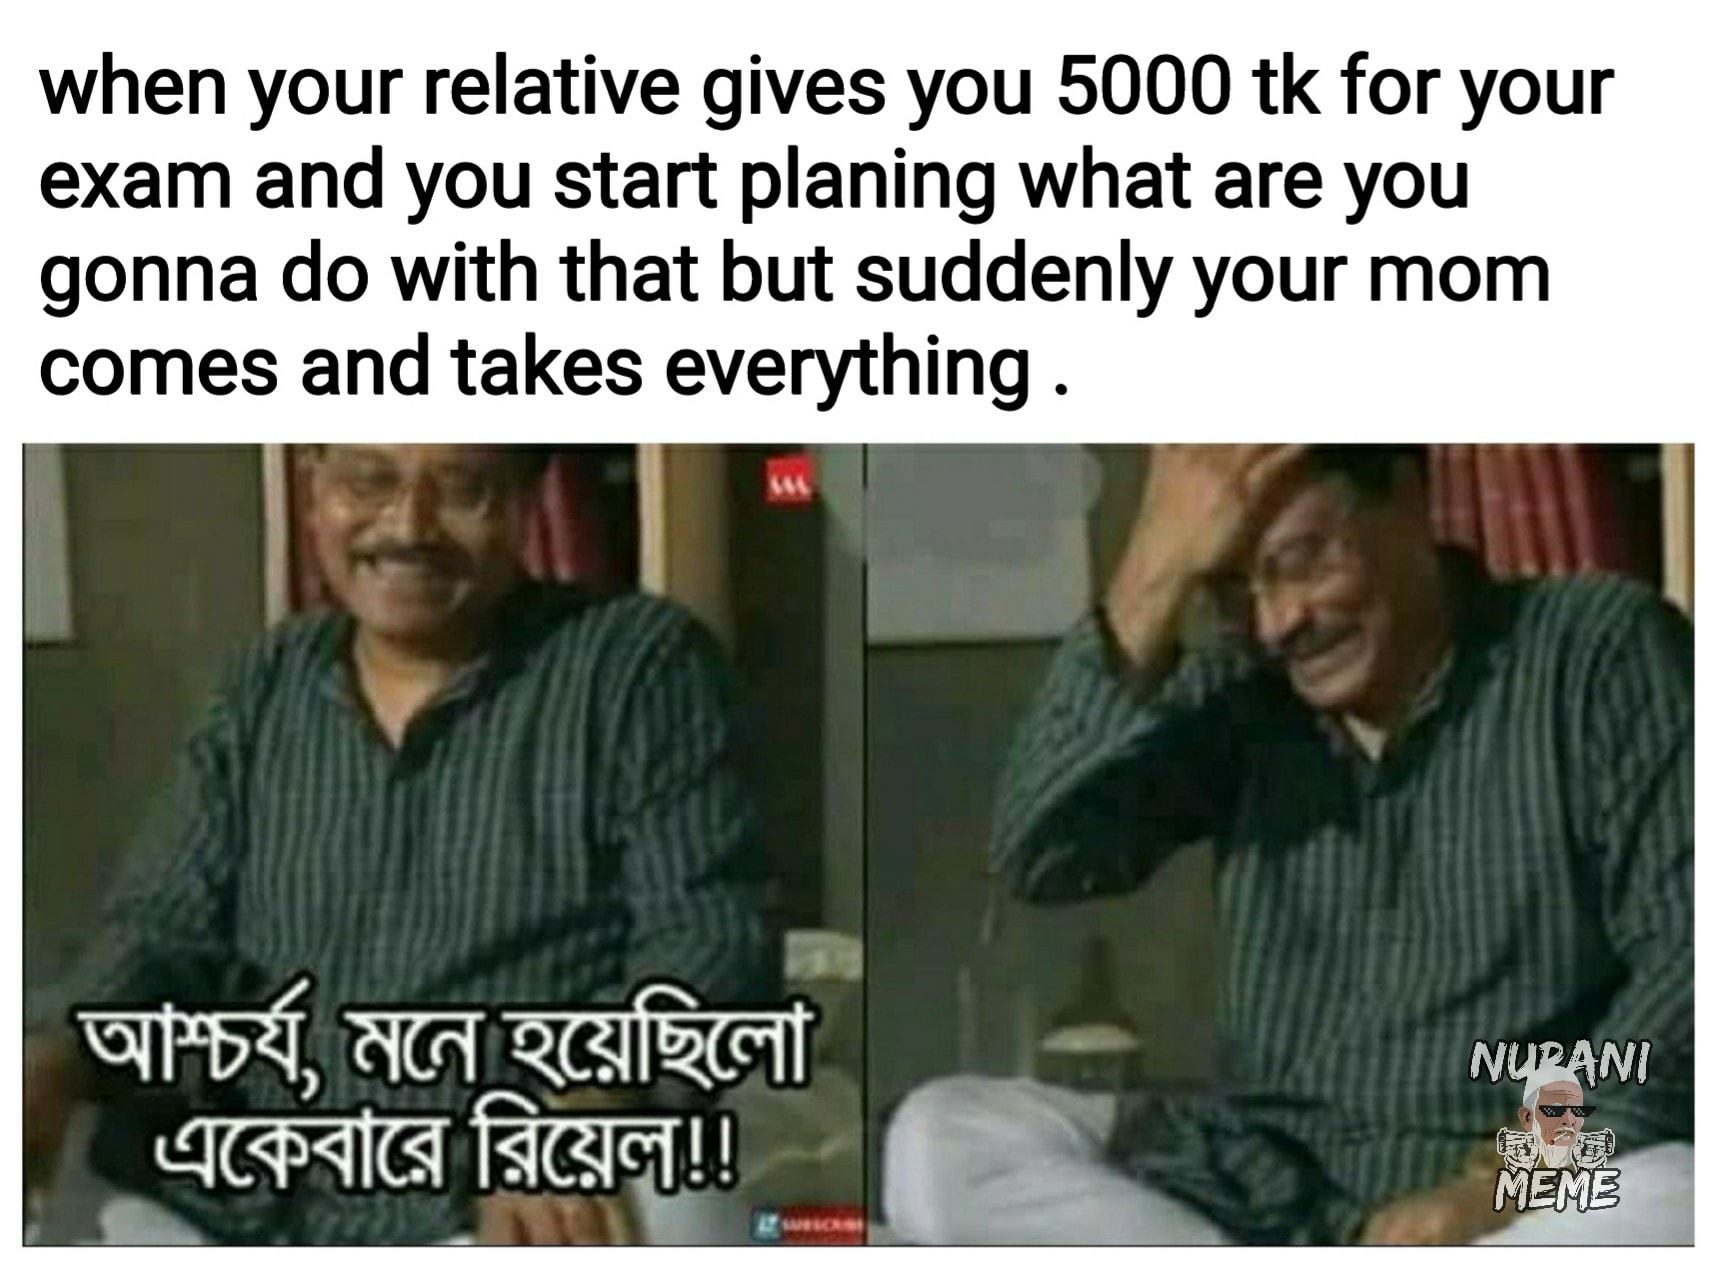
Caption: when your relative gives you 5000 tk for your exam and you start planning what are you gonna do with that but suddenly your mom comes and takes everything . আশ্চর্য, মনে হয়েছিলো একেবারে রিয়েল !!
Label: non-hate